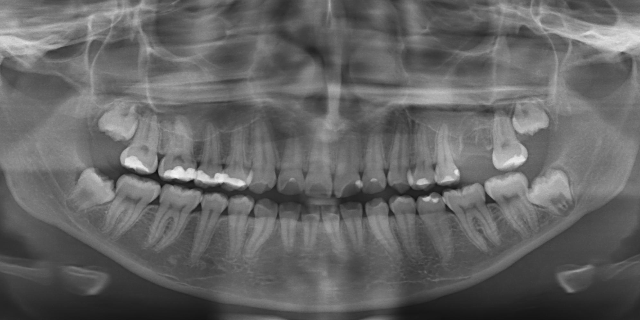
adult